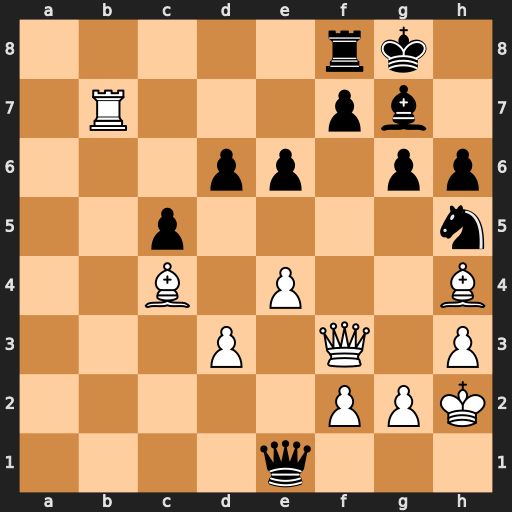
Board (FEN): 5rk1/1R3pb1/3pp1pp/2p4n/2B1P2B/3P1Q1P/5PPK/4q3
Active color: w
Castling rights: -
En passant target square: -
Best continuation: Rxf7 Be5+ g3 Rxf7 Bxe6